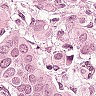
Metastatic tissue present: yes